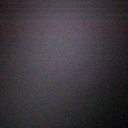
Screen state: off